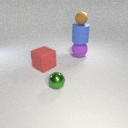
large red rubber cube to the left of small green metal sphere